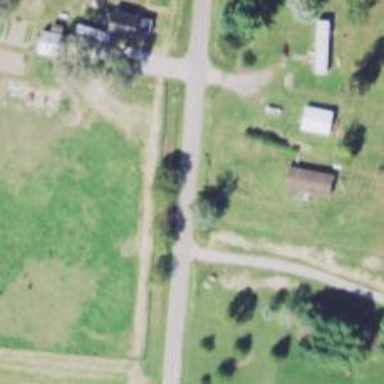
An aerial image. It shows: Tertiary road.